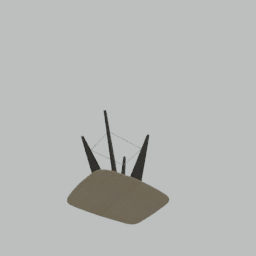
Label: furniture